Interaction volume radius: 5 \u00c5
Interaction volume height: 35 \u00c5
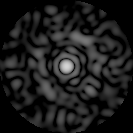
Disorder parameter: 0.8097